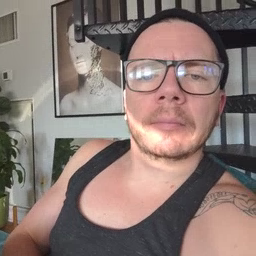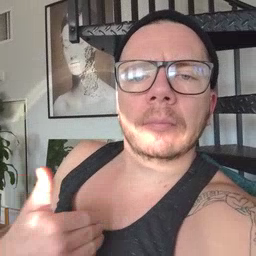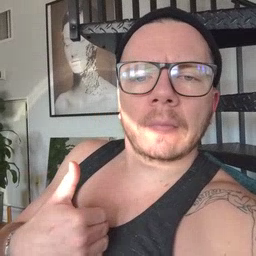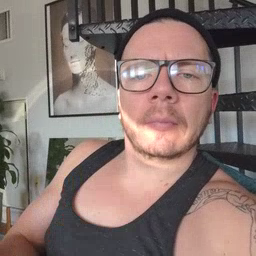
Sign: have